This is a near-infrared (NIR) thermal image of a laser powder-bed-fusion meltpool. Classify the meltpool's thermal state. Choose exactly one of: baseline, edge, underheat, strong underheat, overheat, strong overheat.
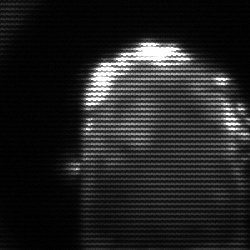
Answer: baseline